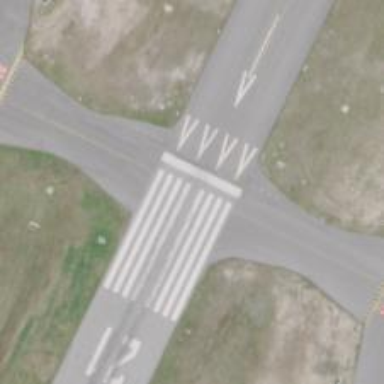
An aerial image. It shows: View of taxiway at the airport.